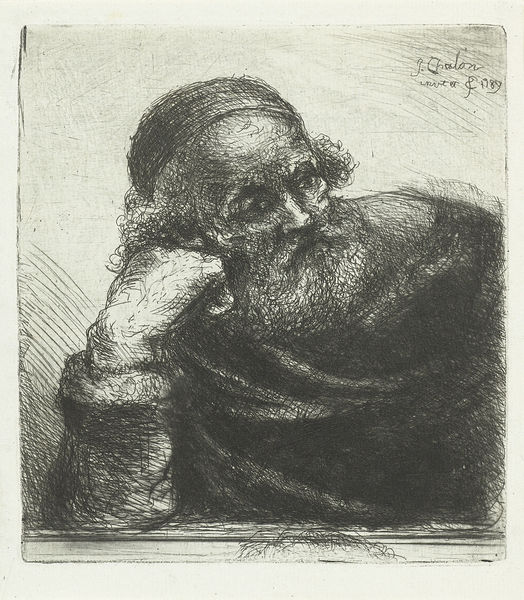
Titel: Oude man
Künstler: Jan Chalon
Standort: Amsterdam
Institution: Rijksmuseum
Schlagwörter: hand, kopf, mann, schwarz, stützen, zeichnung, alt, bart, mütze, gesicht, gewand, traurig, nachdenklich, schwarzweiss, aufgestützt, 1989, chsolon